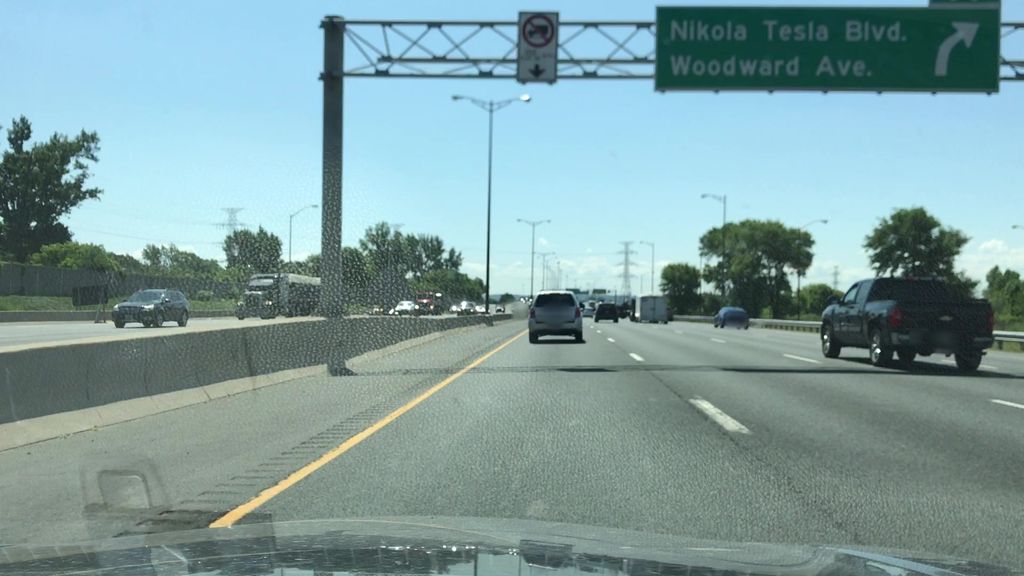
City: hamilton